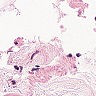
Metastatic tissue present: no